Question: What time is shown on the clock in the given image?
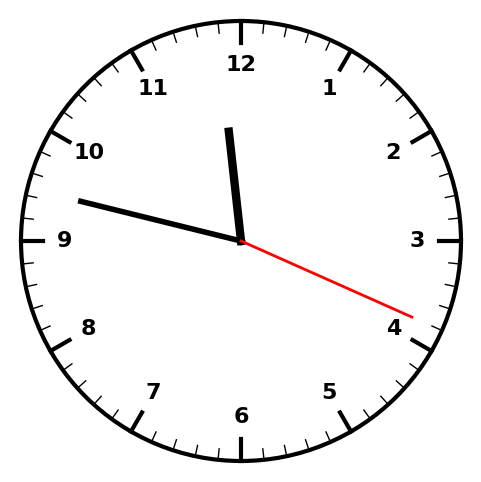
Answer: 11:47:19